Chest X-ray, PA view. Patient: 27 years old, sex M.
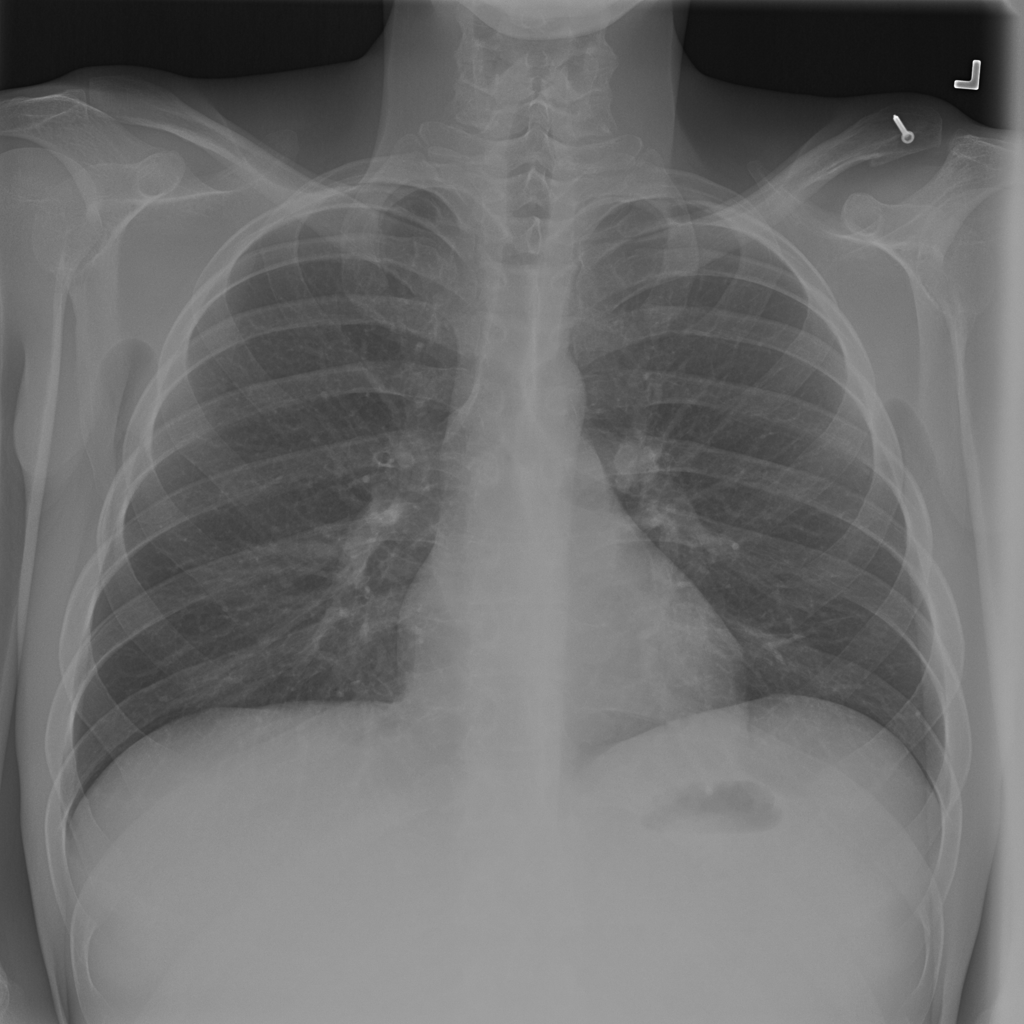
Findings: No Finding